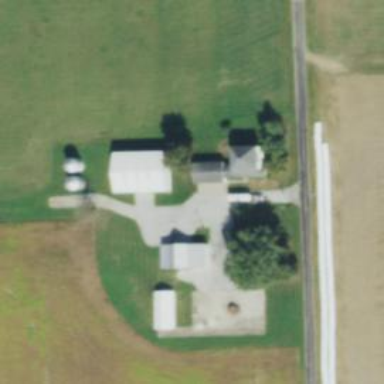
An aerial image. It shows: Driveway.